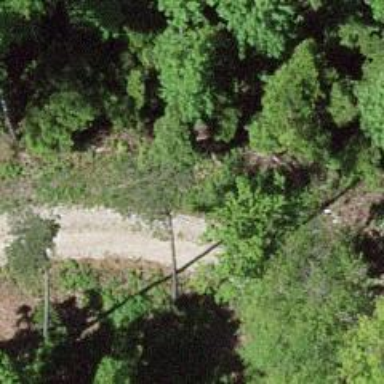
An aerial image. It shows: Gravel track road.